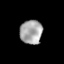
Tissue: lung
Cell type: T cells
Senescence score: 0.1509
Nuclear area (px): 528
Mean DAPI intensity: 165.163